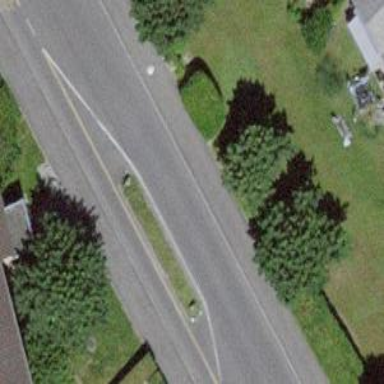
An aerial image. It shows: Traffic calming feature called choker.